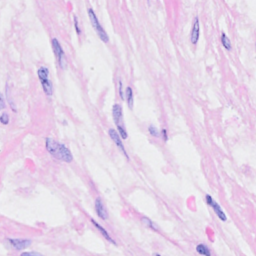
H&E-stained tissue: Breast